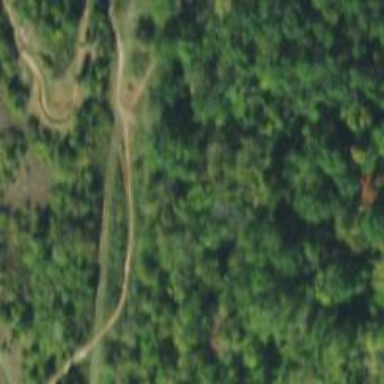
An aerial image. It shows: Path designated for bicycles.